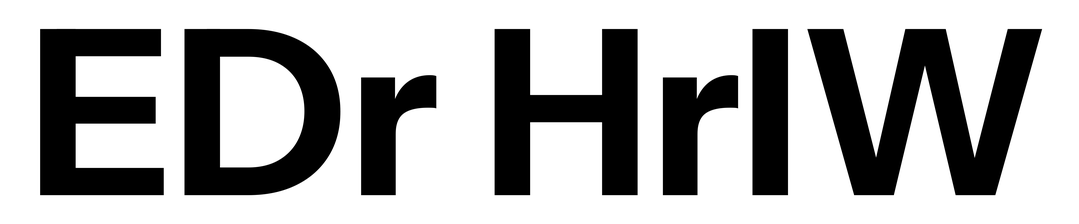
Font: InstrumentSans_Bold